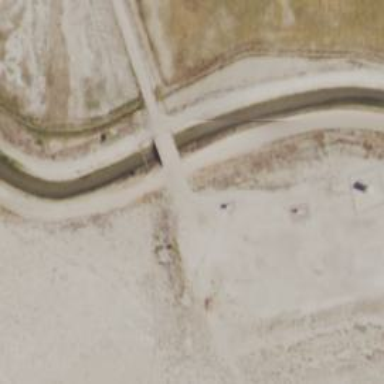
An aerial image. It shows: Canal.